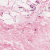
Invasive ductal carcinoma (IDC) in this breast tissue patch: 0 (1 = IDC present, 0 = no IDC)